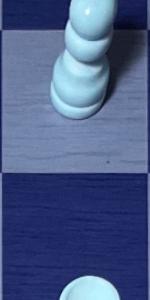
Label: Empty